Question: Snip of my data frame is

Basically i want to display barplot which is grouped by Country i.e i want to display no of people doing suicides for all of the country in clustered plot and similarly for accidents and Stabbing as well.I am using ggplot2 for this.I have no idea how to do this.
Any helps.
Thanks in advance
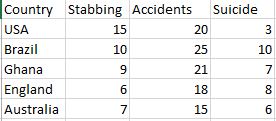
Answer: '''
library(tidyr)
library(ggplot2)
dat.g <- gather(dat, type, value, -country)
ggplot(dat.g, aes(type, value)) +
geom_bar(aes(fill = country), stat = "identity", position = "dodge")
'''
##
'''
dat <- data.frame(country=c('USA','Brazil','Ghana','England','Australia'), Stabbing=c(15,10,9,6,7), Accidents=c(20,25,21,28,15), Suicide=c(3,10,7,8,6))
dat.m <- melt(dat, id.vars='country')
'''
I guess this is the format you're after?
'''
ggplot(dat.m, aes(variable, value)) +
geom_bar(aes(fill = country), position = "dodge")
'''